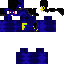
A female human skin with dark skin, wearing brown bald dressed in a blue hoodie and blue pants, featuring a closed mouth.